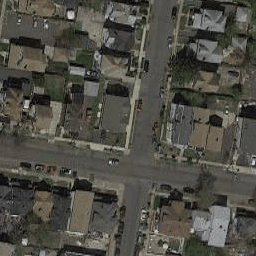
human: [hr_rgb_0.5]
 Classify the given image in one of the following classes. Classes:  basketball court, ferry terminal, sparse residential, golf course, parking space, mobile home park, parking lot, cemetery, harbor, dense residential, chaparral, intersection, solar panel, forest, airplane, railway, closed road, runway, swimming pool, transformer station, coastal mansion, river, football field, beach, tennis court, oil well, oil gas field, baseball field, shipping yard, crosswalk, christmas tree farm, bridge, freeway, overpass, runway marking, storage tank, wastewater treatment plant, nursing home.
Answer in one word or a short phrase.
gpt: intersection